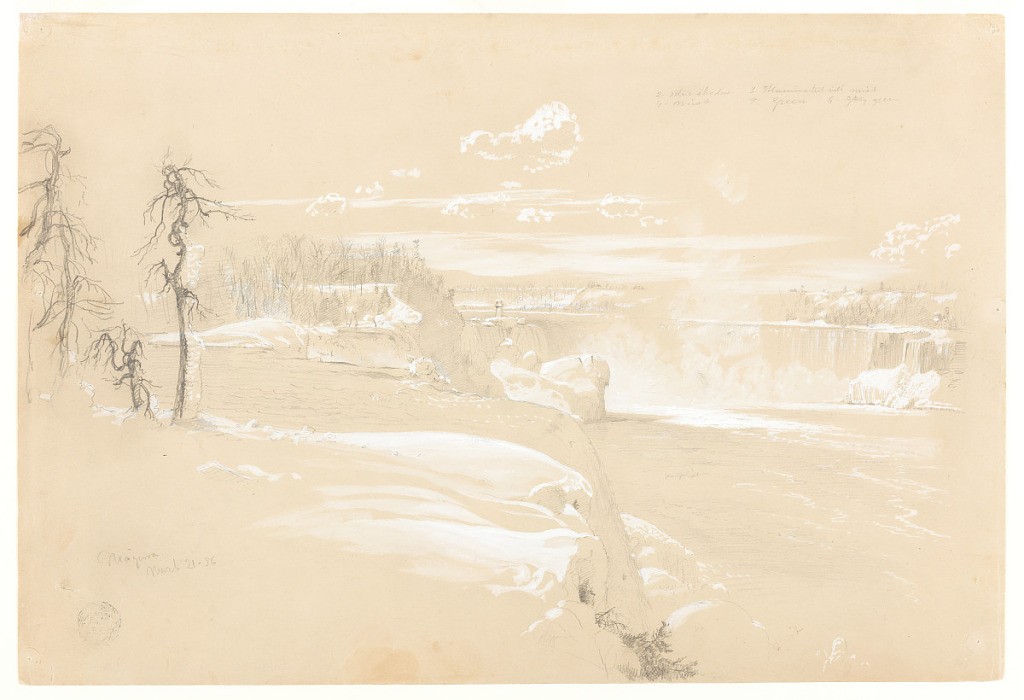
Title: Niagara Falls in Winter, New York
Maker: Frederic Edwin Church, American, 1826–1900
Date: March 21, 1856
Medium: Graphite and white gouache on tan wove paper
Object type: Drawing
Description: Landscape sketch showing a view of Niagara Falls in winter, viewed from the American bank of the Niagara River north of the American Falls. At left, the curving edge of American Falls leads to the heavily wooded and snow-covered Goat Island. Beyond, the Terrapin Tower is perched on the edge of Horseshoe Falls, which curves to the right and meets the Canadian bank of the Niagara River at far right. A large hotel is visible on this bank. Barren, leafless trees are visible throughout the composition, and most prominently in the foreground at left. Above, puffy and hazy clouds hang in an otherwise open sky.